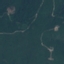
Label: Forest